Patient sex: F
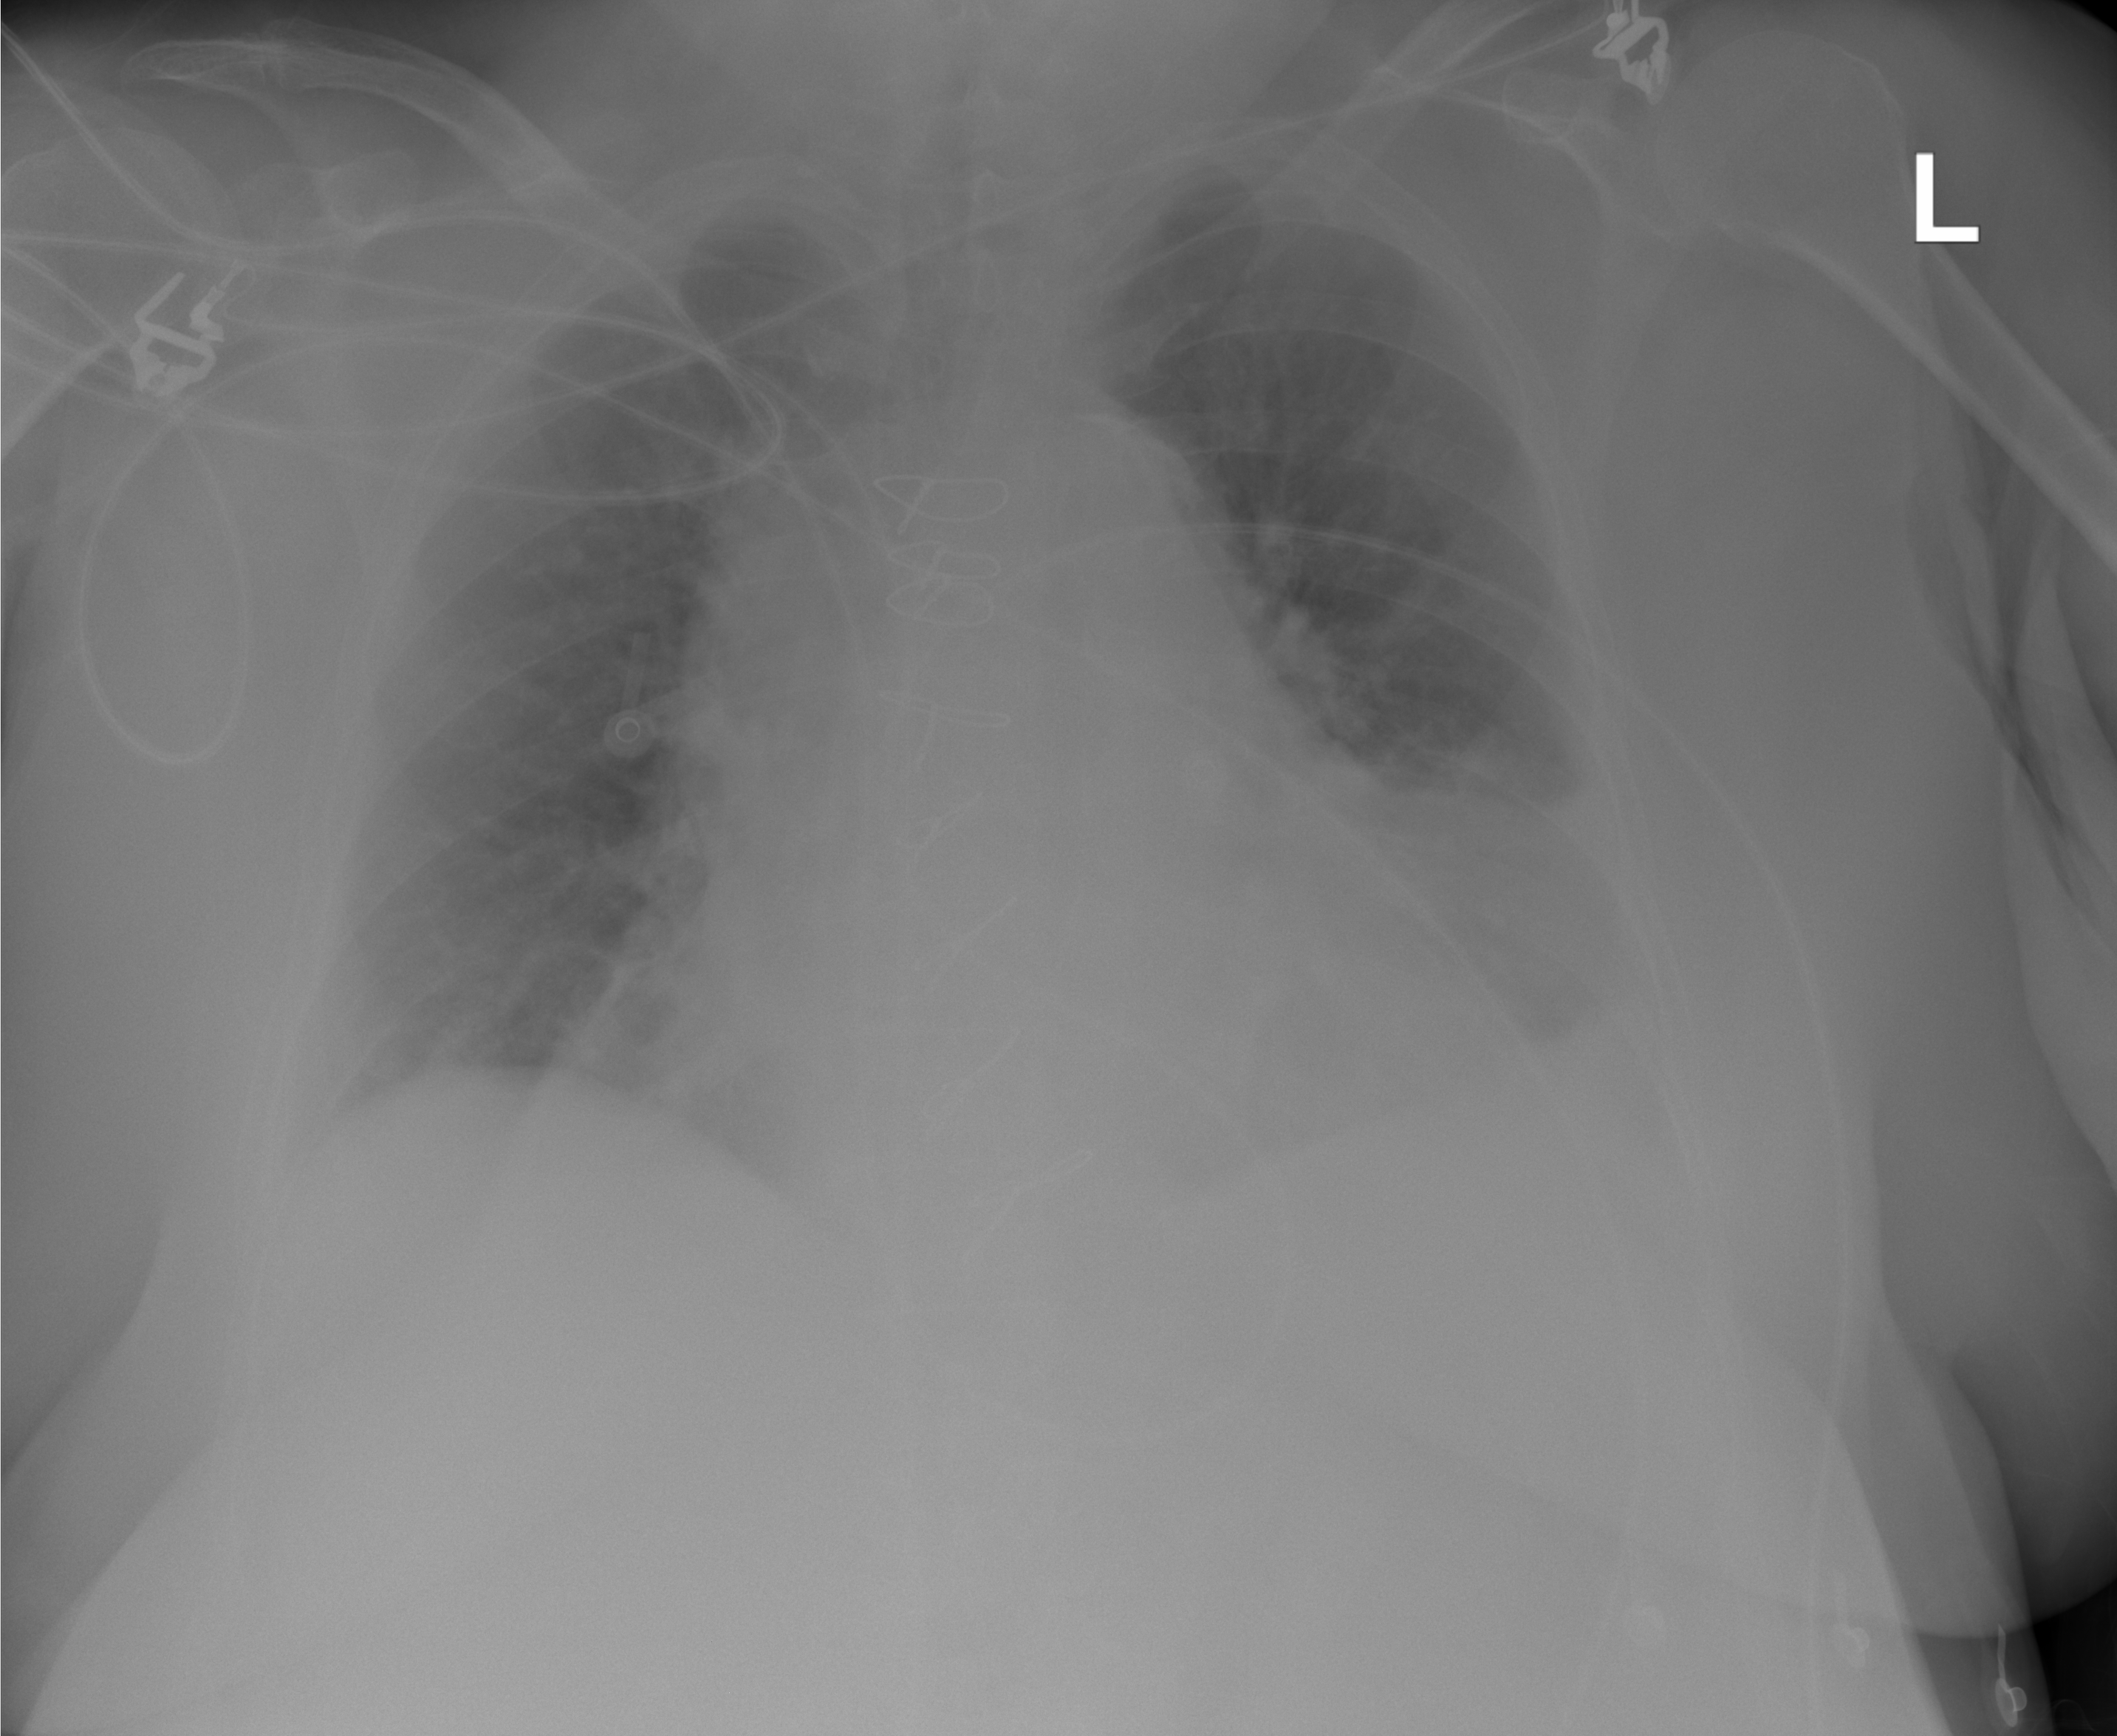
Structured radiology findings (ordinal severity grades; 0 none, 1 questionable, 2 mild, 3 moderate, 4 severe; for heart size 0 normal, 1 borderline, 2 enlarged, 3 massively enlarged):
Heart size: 2
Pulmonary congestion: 1
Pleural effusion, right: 0
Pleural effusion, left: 2
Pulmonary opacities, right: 1
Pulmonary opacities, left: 1
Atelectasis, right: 2
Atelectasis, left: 3